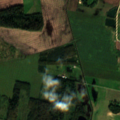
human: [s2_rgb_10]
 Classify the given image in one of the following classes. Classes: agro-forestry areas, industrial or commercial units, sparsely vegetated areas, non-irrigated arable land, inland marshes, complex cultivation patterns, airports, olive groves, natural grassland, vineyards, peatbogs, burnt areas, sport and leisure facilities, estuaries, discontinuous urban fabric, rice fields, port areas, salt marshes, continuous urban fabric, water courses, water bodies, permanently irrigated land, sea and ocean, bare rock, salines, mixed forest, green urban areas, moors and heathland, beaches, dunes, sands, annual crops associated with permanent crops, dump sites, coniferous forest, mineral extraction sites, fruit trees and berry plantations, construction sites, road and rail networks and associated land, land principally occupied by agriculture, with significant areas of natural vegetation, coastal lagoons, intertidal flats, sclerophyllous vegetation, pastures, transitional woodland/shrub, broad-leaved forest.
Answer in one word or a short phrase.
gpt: non-irrigated arable land, pastures, complex cultivation patterns, mixed forest